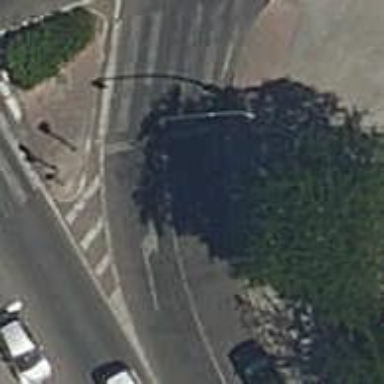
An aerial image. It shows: Road with traffic signals.